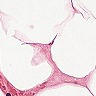
Metastatic tissue present: no